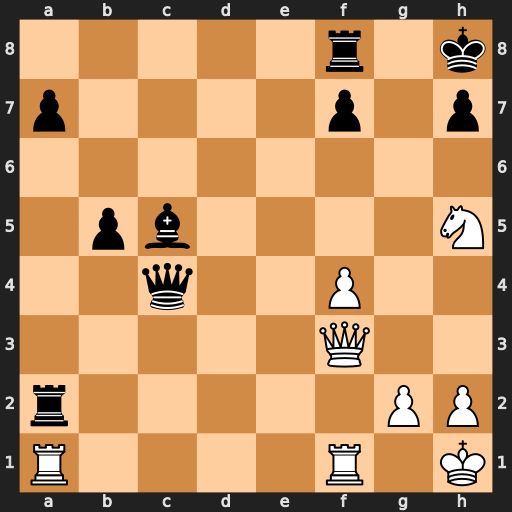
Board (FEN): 5r1k/p4p1p/8/1pb4N/2q2P2/5Q2/r5PP/R4R1K
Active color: w
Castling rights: -
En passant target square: -
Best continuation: Rxa2 Qxa2 Qc3+ f6 Qxc5